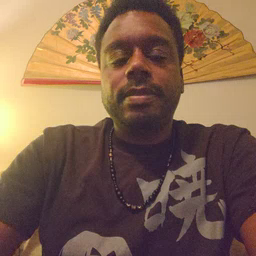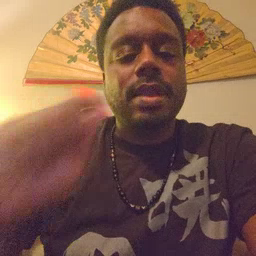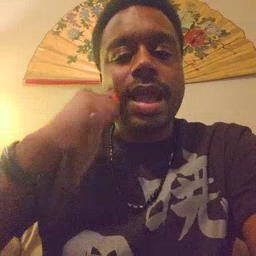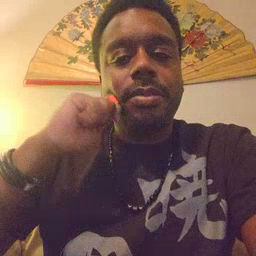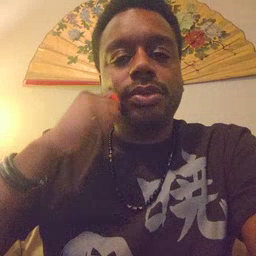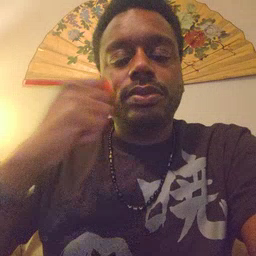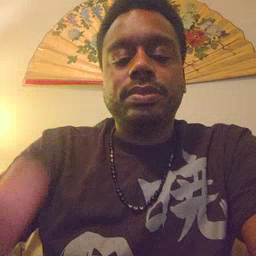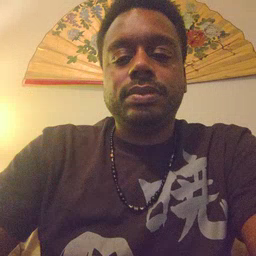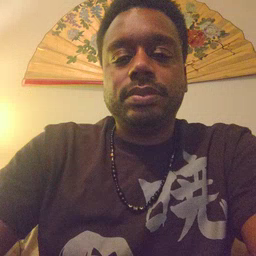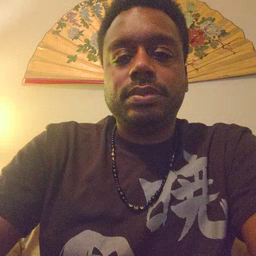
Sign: apple